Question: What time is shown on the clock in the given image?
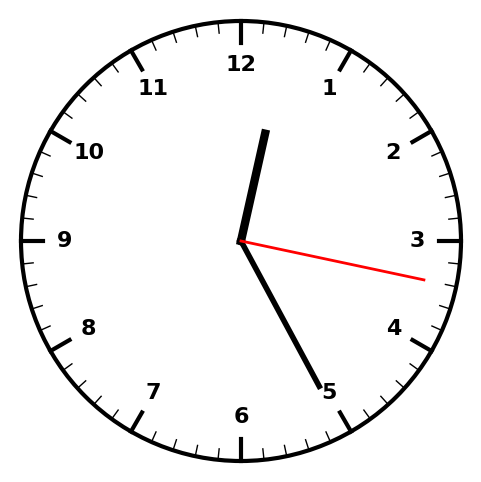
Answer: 12:25:17